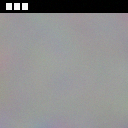
Screen state: on